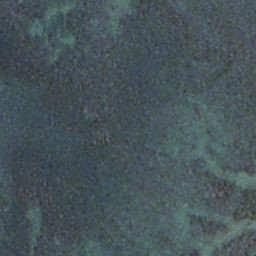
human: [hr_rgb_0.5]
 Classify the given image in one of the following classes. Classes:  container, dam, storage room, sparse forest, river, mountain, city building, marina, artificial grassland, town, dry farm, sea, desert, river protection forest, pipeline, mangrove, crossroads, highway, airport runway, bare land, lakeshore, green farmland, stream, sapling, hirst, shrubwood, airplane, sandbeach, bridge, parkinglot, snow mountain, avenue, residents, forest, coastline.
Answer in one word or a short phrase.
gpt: stream